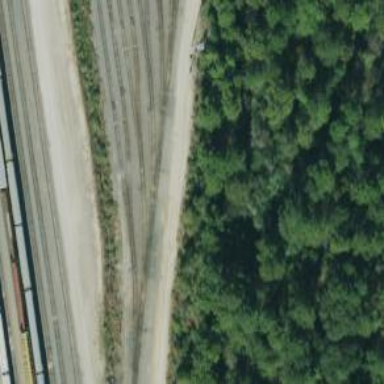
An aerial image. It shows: Railway siding with rails.